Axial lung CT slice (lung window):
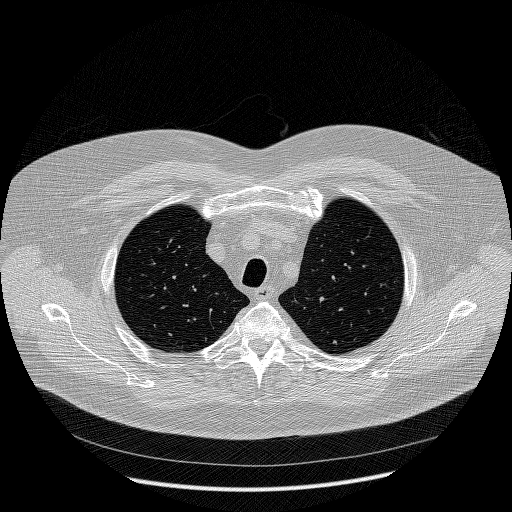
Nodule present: no